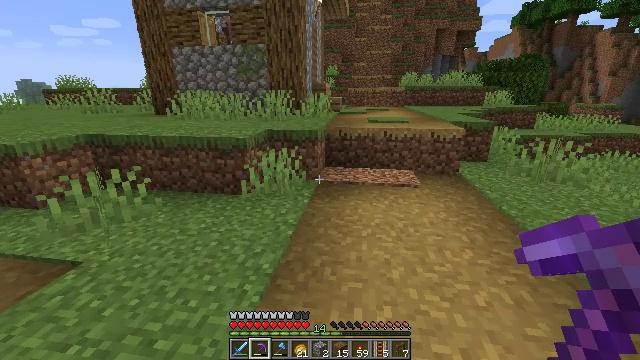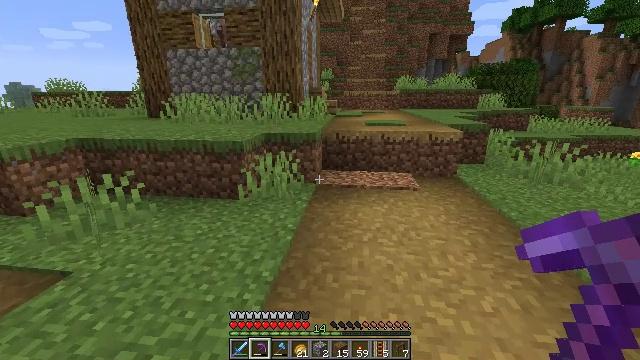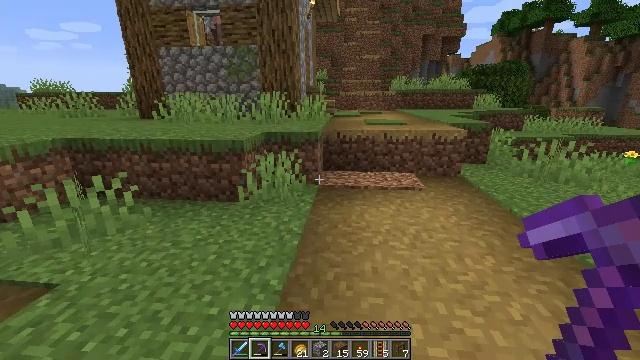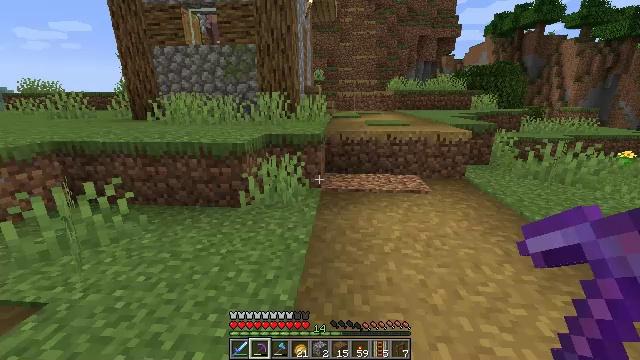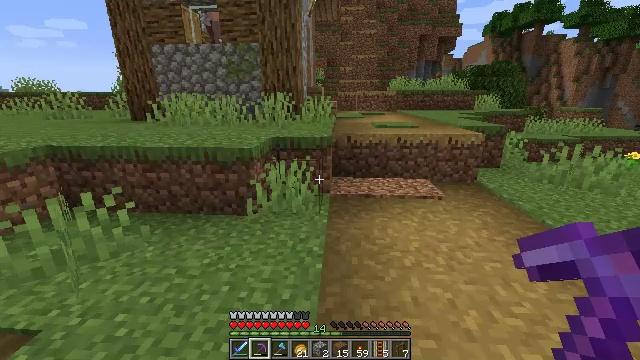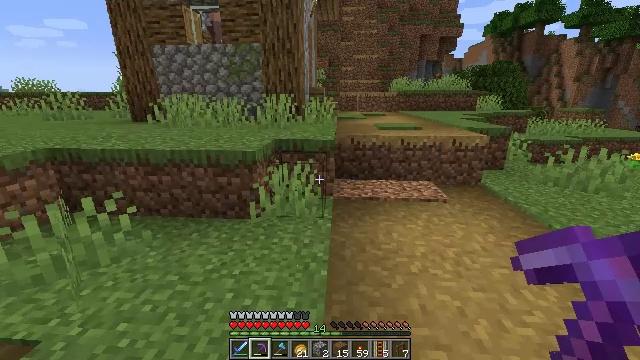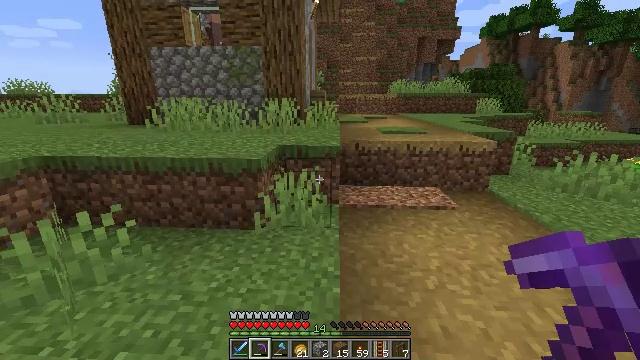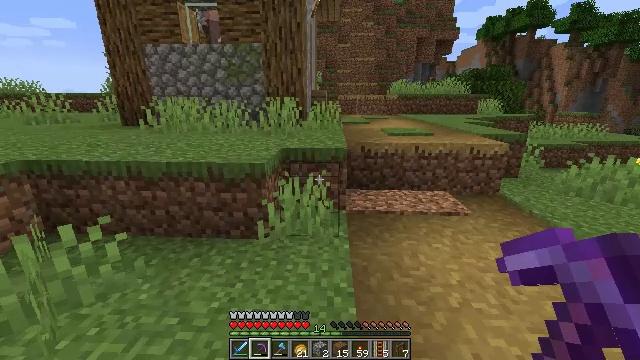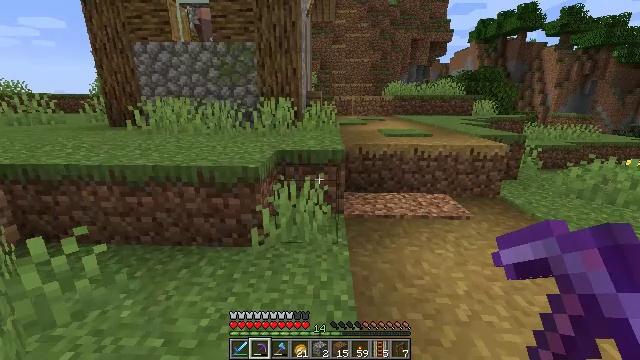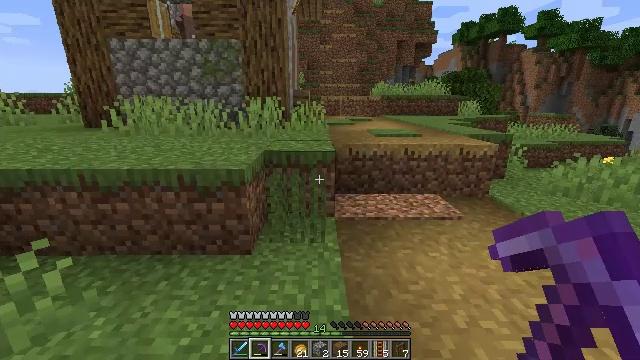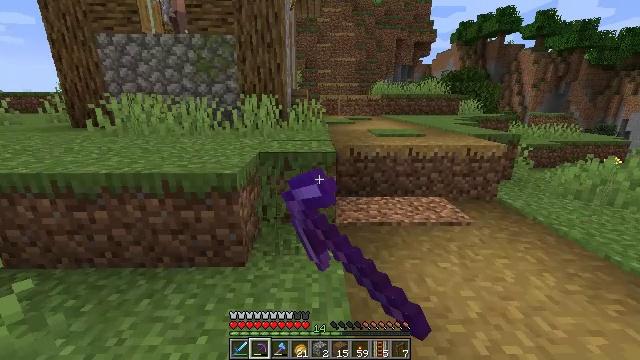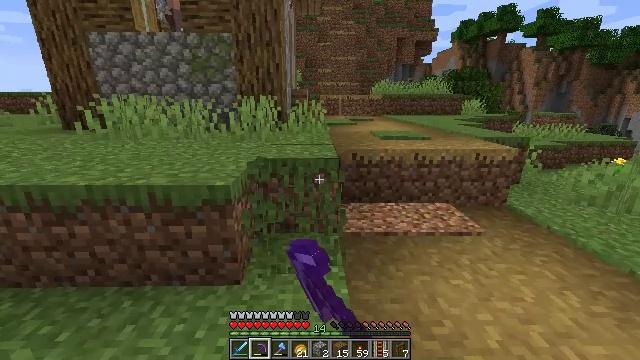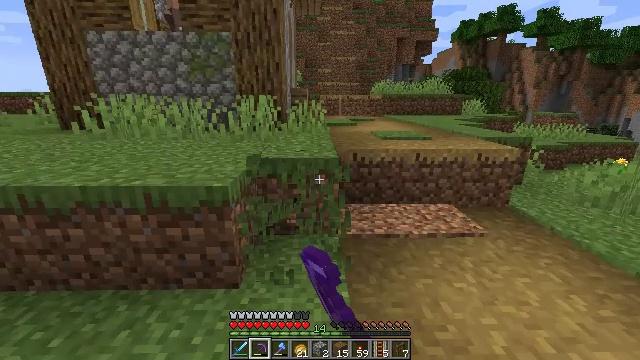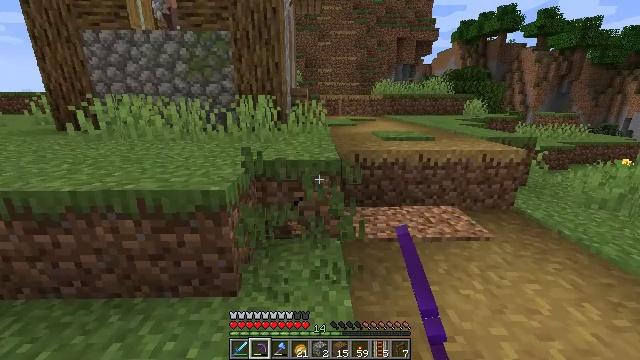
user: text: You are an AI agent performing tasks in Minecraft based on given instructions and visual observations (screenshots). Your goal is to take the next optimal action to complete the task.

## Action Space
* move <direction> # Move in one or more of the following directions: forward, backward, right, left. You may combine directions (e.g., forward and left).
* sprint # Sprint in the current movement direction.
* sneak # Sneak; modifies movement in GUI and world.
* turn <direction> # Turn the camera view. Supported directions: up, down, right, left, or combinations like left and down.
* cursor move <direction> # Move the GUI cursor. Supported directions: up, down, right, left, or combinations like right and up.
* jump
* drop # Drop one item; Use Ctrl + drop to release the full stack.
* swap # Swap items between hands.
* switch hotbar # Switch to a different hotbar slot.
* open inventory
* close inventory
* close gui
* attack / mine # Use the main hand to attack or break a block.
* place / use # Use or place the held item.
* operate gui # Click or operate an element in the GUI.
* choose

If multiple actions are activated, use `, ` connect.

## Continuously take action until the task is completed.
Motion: motion action
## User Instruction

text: Gather grass on the ground.
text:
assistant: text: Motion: move forward and move left, turn right
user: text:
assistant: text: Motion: move forward and move left, turn right
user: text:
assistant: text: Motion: move forward and move left, turn right
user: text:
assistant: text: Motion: move forward and move left
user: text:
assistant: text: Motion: move forward and move left
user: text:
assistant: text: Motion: move forward and move left
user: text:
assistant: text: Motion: move forward
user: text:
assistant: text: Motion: move forward, turn right
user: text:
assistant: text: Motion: move forward, turn right, attack / mine
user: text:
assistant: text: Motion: move forward, attack / mine
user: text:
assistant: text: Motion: move forward, attack / mine
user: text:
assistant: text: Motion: attack / mine
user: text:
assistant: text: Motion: attack / mine
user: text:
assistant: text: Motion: attack / mine